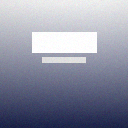
Screen state: on